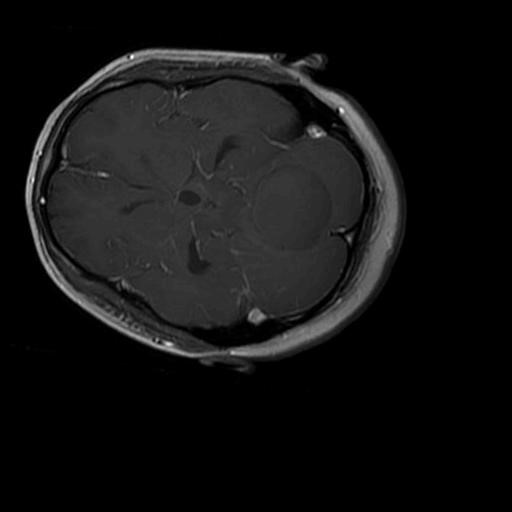
Label: brain_glioma